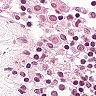
Metastatic tissue present: no